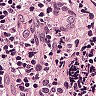
Metastatic tissue present: no